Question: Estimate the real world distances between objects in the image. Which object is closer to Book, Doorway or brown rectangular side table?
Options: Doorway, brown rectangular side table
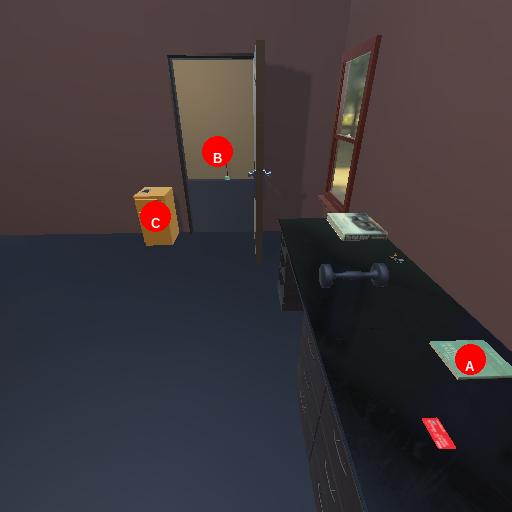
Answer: Doorway